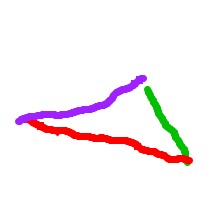
Shape: triangle